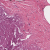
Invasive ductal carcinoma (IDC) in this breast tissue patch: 0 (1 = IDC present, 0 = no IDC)